Interaction volume radius: 10 \u00c5
Interaction volume height: 50 \u00c5
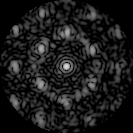
Disorder parameter: 0.4762